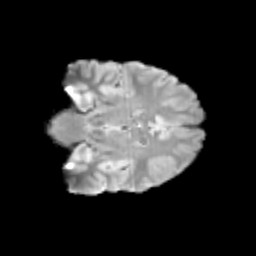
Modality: T2w
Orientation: coronal
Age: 13
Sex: male
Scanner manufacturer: siemens
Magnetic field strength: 3 T
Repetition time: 3.8 s
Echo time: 0.07 s